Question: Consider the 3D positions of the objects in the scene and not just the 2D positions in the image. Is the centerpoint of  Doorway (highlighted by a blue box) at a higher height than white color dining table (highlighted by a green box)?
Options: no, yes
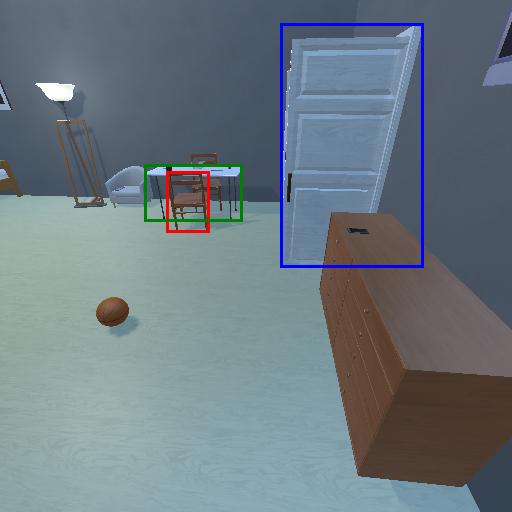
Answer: no